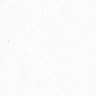
Metastatic tissue present: no